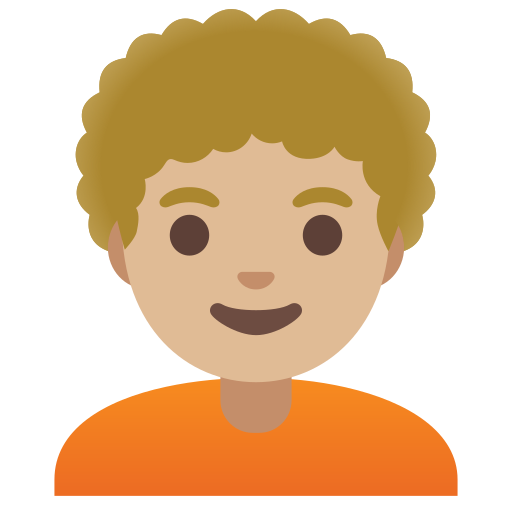
Emoji: 🧑🏼‍🦱